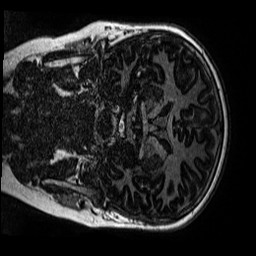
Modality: MP2RAGE
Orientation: coronal
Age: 12
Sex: male
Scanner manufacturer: siemens
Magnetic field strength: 3 T
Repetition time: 4 s
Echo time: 0.00299 s